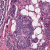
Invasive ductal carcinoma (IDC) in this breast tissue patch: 1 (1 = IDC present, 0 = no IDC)